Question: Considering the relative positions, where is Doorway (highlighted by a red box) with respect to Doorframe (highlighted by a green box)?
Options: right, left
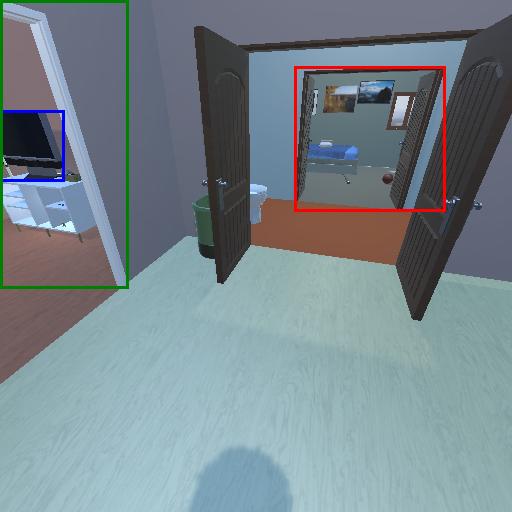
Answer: right